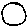
Label: circle